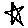
Label: star